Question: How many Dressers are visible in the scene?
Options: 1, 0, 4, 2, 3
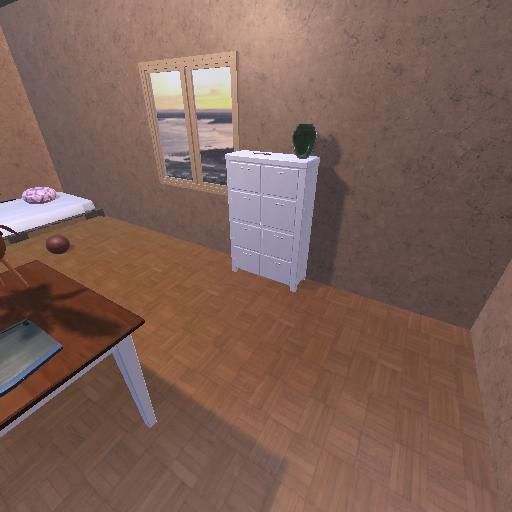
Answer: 1